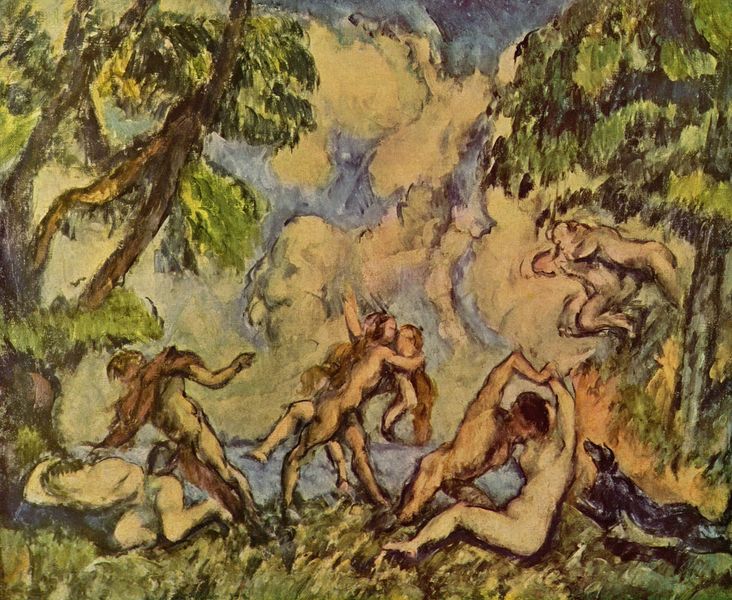
Titel: Bacchanal (Der Liebeskampf)
Künstler: Paul Cézanne
Standort: New York (New York)
Institution: (Privatsammlung)
Schlagwörter: akt, angriff, baum, blau, blätter, gemälde, gruppe, himmel, kampf, kämpfer, körper, laub, mann, meer, nackt, umhang, wasser, weiß, wolken, akte, baden, badende, baumstämme, bäume, cezanne, fluss, frauen, gelb, grün, impressionismus, landschaft, menschen, ocker, see, ufer, äste, bewegung, braun, bunt, frau, grau, haar, hell, licht, männer, schwarz, skizze, gras, hund, rasen, schleier, tuch, wiese, wolke, beige, expressionismus, tanz, blond, arme, inkarnat, öl, ast, baumstamm, horizont, natur, wolen, brücke, büsche, gewässer, boden, haare, paar, tanzen, locken, wald, fliegen, garten, putto, sprung, farbig, küste, sommer, küssen, leidenschaft, liebe, umarmung, moderne, flächen, modern, formen, hellgrün, vegetation, primitivismus, figuren, gewalt, schlacht, stämme, wetter, blue, embrace, fight, kiss, men, oil, people, white, women, black, duktus, face, green, hair, painting, sitting, woman, yellow, spielen, woken, halbnackt, nackte, freude, grun, harmonie, bad, spiel, paradies, pärchen, motiv, expressionistisch, lichtung, nakt, sex, raub, streit, konturen, dynamik, allegorie, entwurf, mythologie, orgie, kämpfen, verschwommen, paul cezanne, teufel, angels, cloud, clouds, fighting, man, mythology, naked, nude, nudes, rape, satyr, sky, struggle, tree, faun, lust, wesen, dramatik, liebende, lieben, frauenraub, lake, nature, water, trees, fichten, diagonale, forest, grass, river, stream, garden, color, scarf, animals, dog, sketch, schlagen, putti, fly, nymphs, baumstumpf, matisse, meadow, happy, love, die brücke, ringen, spass, human, arms, leaves, paare, horizint, pastel, dschungel, spielende, animal, legs, degas, pond, branches, breasts, god, stellungen, strong, wash, charcoal, primitive, humans, blurry, rangelei, sartyr, dancing, standing, kissing, jimmel, niederwerfen, naxkt, bodies, seee, frankreich, vergewaltigung, rangeln, wildheit, paarung, liebespaare, pastels, wegtragen, bath, bräunliche töne, dejeuner, nackt5, niederstrecken, wolkenformen, übermannen, malerei, sketchy, wrestling, attack, frauen wald gewalt raub stehlen, grün blau sabinerin, haven, tress, boobs, tits, laying, jungle, limbs, wassewr, orgy, h<lbnackt, grassy, persiflage, sey, igkemann, rivrr, guagin